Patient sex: F
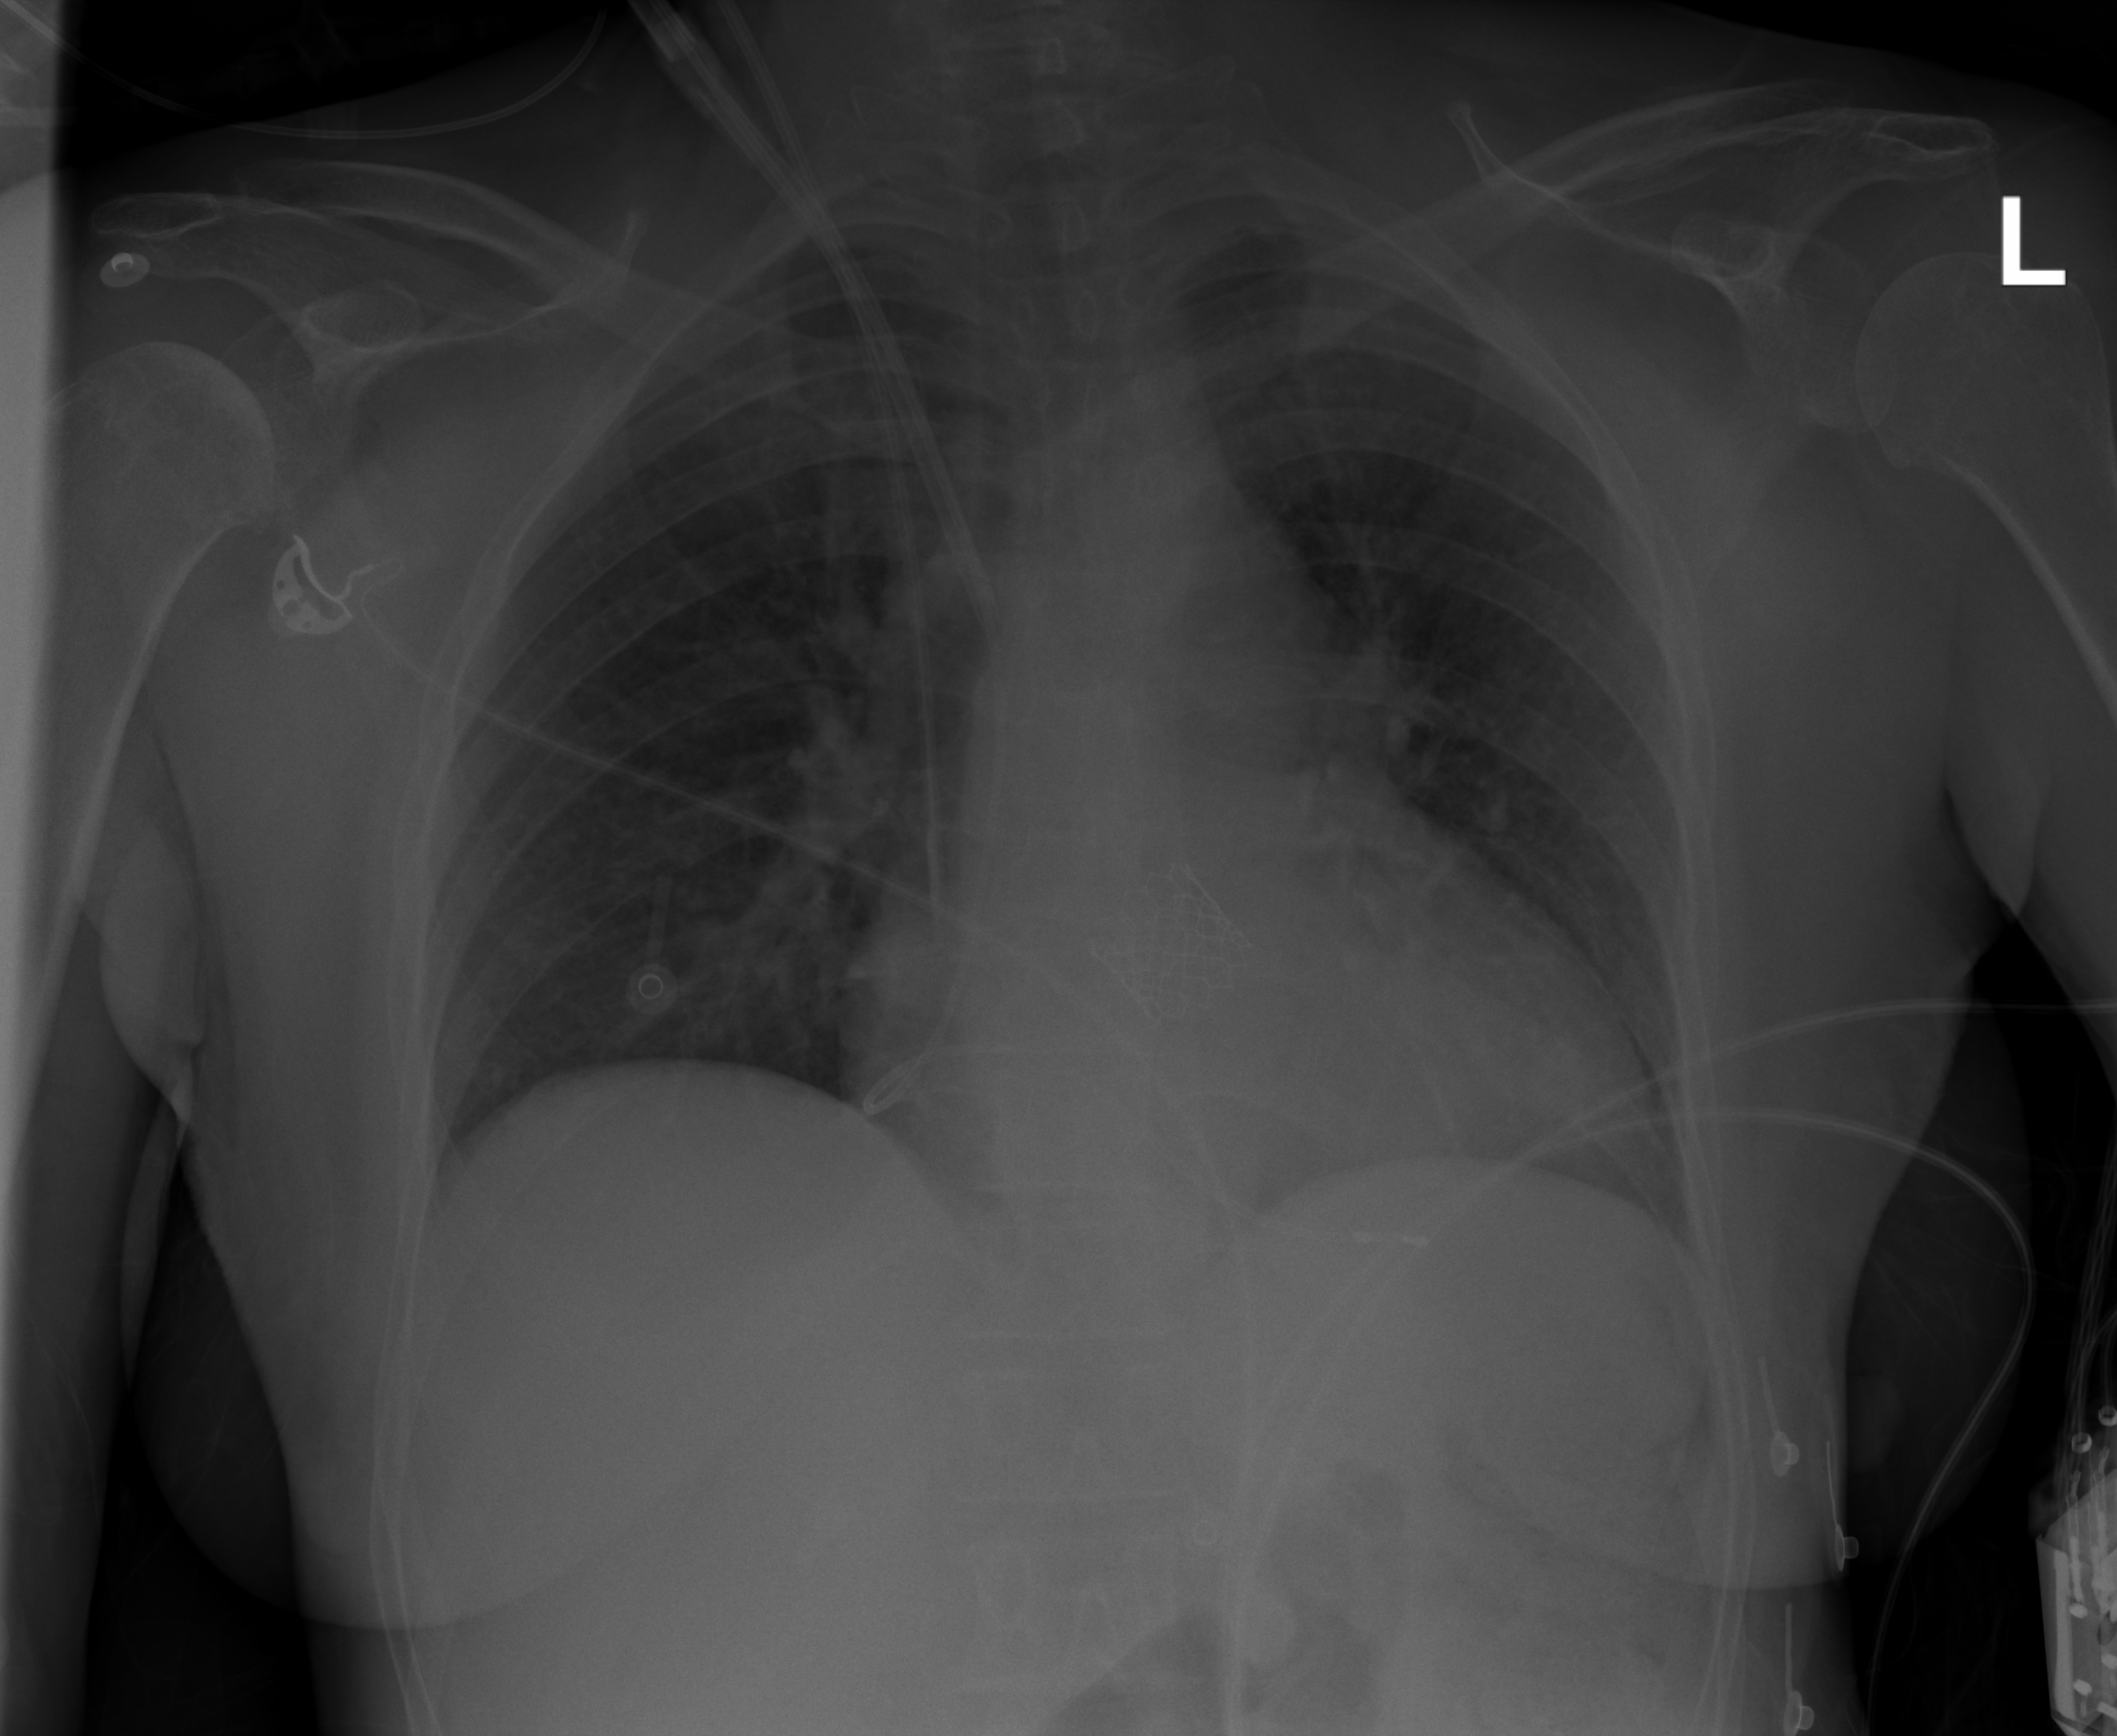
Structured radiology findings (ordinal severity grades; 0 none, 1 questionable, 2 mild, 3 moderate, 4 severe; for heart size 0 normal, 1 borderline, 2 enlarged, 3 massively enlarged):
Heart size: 1
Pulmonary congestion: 1
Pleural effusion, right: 0
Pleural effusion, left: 0
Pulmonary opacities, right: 0
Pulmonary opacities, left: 0
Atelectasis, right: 0
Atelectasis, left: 0